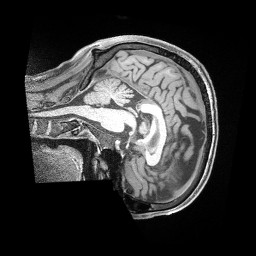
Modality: T1w
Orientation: sagittal
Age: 41
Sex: male
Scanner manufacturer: siemens
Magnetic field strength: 3 T
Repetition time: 2 s
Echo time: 0.00211 s